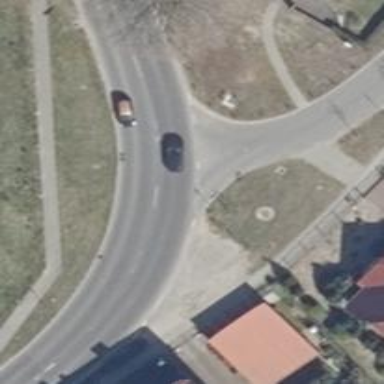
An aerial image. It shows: Road with "give way" sign.